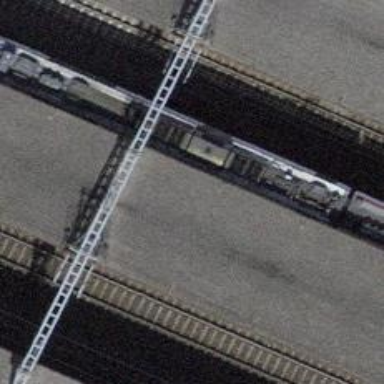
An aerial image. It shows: Set of concrete steps.